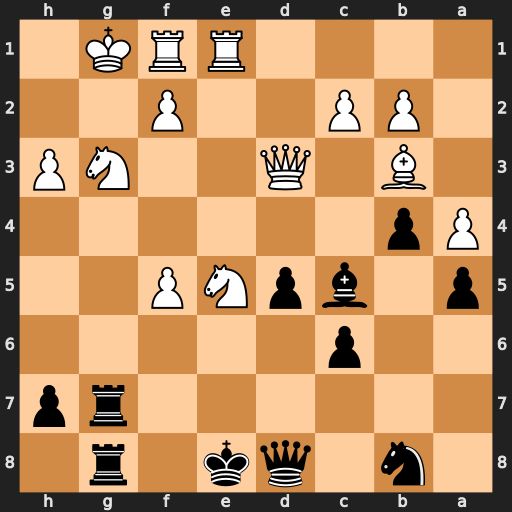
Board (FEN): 1n1qk1r1/6rp/2p5/p1bpNP2/Pp6/1B1Q2NP/1PP2P2/4RRK1
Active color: b
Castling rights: -
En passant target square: -
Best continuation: Rxg3+ Kh1 Rxd3